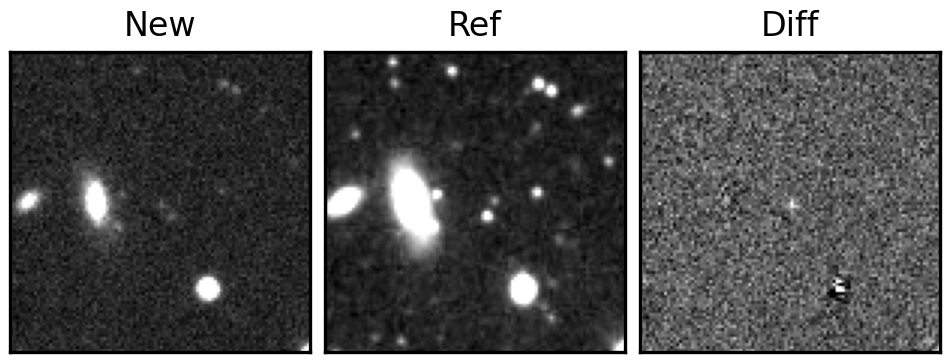
Label: real